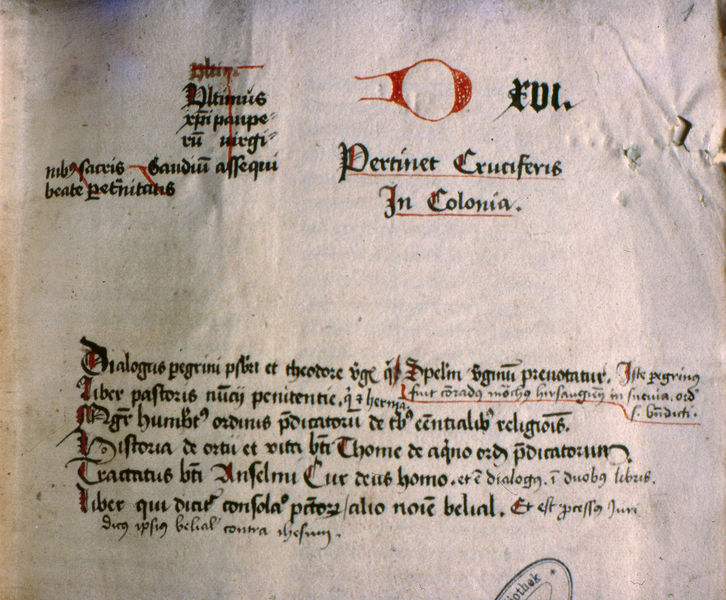
Titel: Speculum Virginum
Institution: Köln, Historisches Archiv
Schlagwörter: schwarz, weiss, rot, alt, schrift, linien, foto, buch, text, initiale, stempel, pergament, mittelalter, handschrift, dokument, riss, latein, colonia, schwar auf weiss